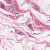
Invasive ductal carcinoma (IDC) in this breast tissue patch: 0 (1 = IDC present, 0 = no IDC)